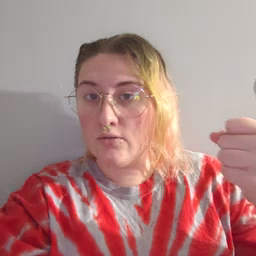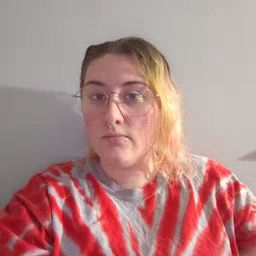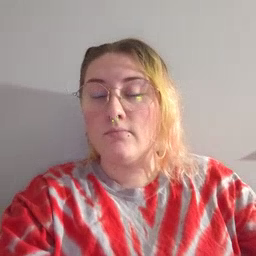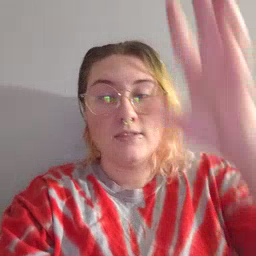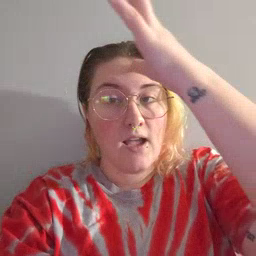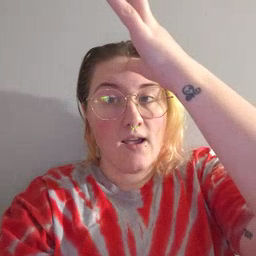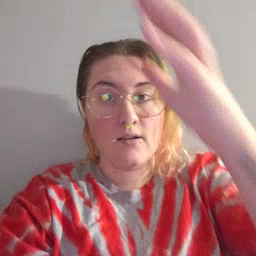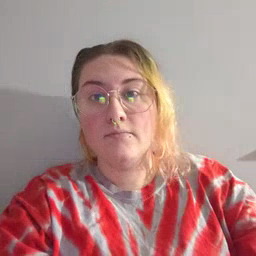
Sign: dad